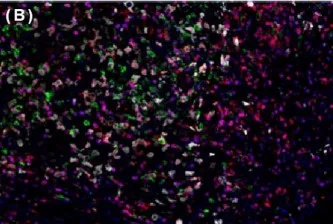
Multiplex immunofluorescence of spleen follicular dentritic cell sarcoma (FDCS). (B) Immunofluorescence staining of CD3 (magenta), CD4 (red), CD20 (green), CD56 (cyan), and FoxP3 (yellow).
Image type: pathology (immunostaining)